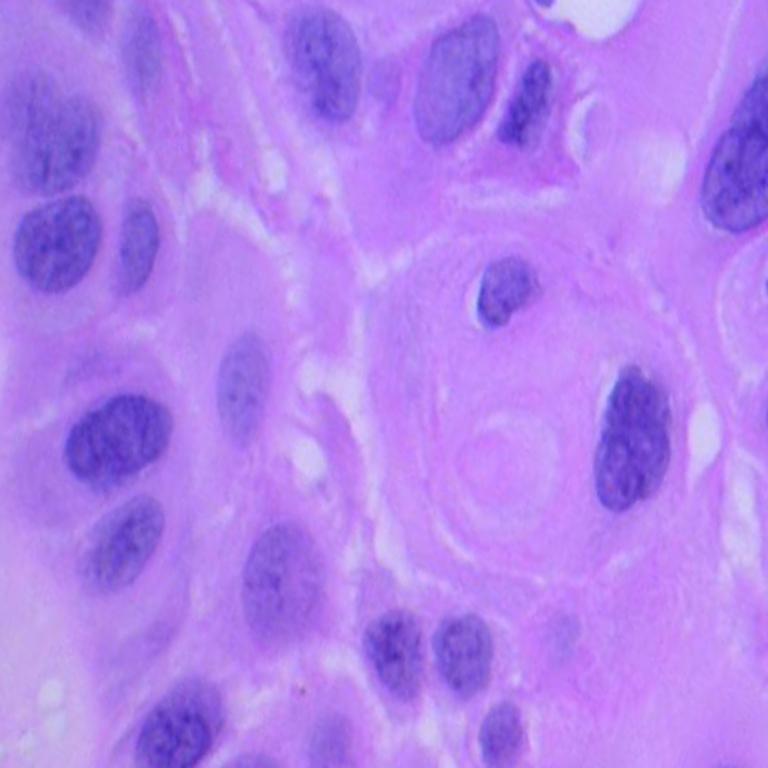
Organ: lung
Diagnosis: squamous carcinomas